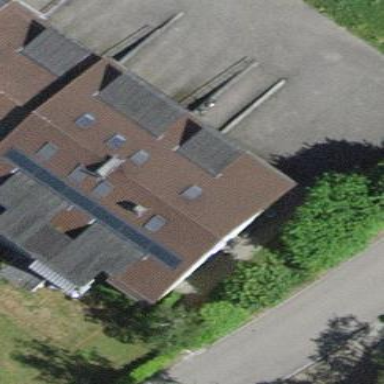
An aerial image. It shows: Residential building.